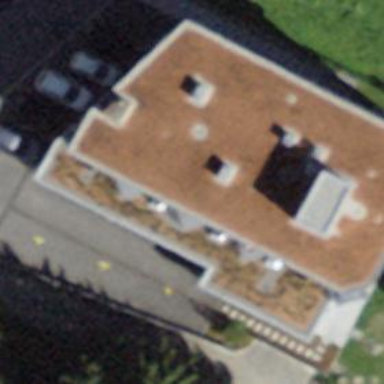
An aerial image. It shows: Building with flat roof.